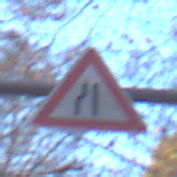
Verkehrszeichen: EinseitigVerengteFahrbahnLinks
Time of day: SunriseSunset
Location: Outdoor (Nature)
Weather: Clear
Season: Autumn
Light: Natural